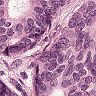
Metastatic tissue present: yes